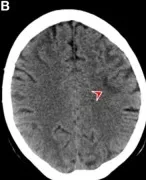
Neuroimaging. Brain CT in the postoperative course after the patient developed nausea, vomiting, and generalized weakness. The red arrows point at revealing wide-spread bilateral hypodensities in the subcortical white matter of the frontal, parietal, and occipital lobe (A,B). Brain MRI findings on day 14 of month 1 of the first nivolimab course.
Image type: radiology (ct)